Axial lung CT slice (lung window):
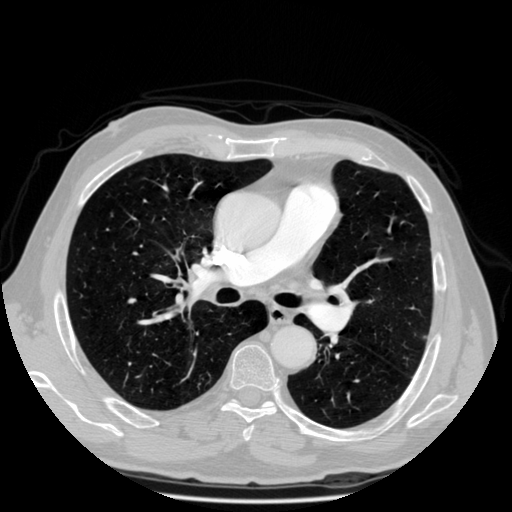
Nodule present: no